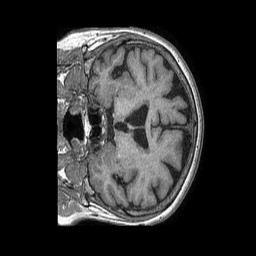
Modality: T1w
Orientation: coronal
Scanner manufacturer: philips
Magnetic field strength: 1.5 T
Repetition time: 0.00769 s
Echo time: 0.003532 s